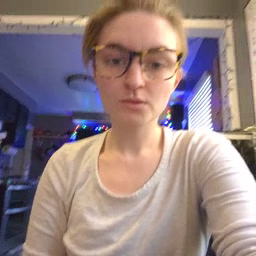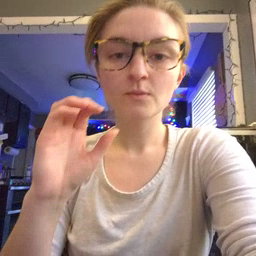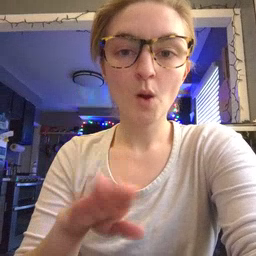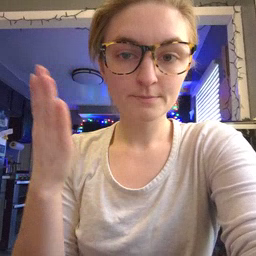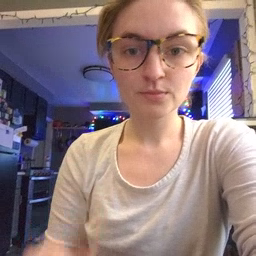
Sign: open